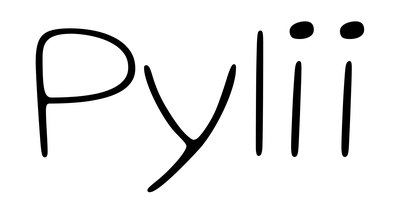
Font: Gluten_Thin